Question:
![sample training output]
<URL>
I am a beginner to CNN , and have worked with the MNIST dataset in which we input 28x28x3 images and output a 10x1 vector containing probabilities of the 10 classes(0,1,2,3---,9).
How do we extract only the road pixels from the input image and display them, as is represented by the output image?
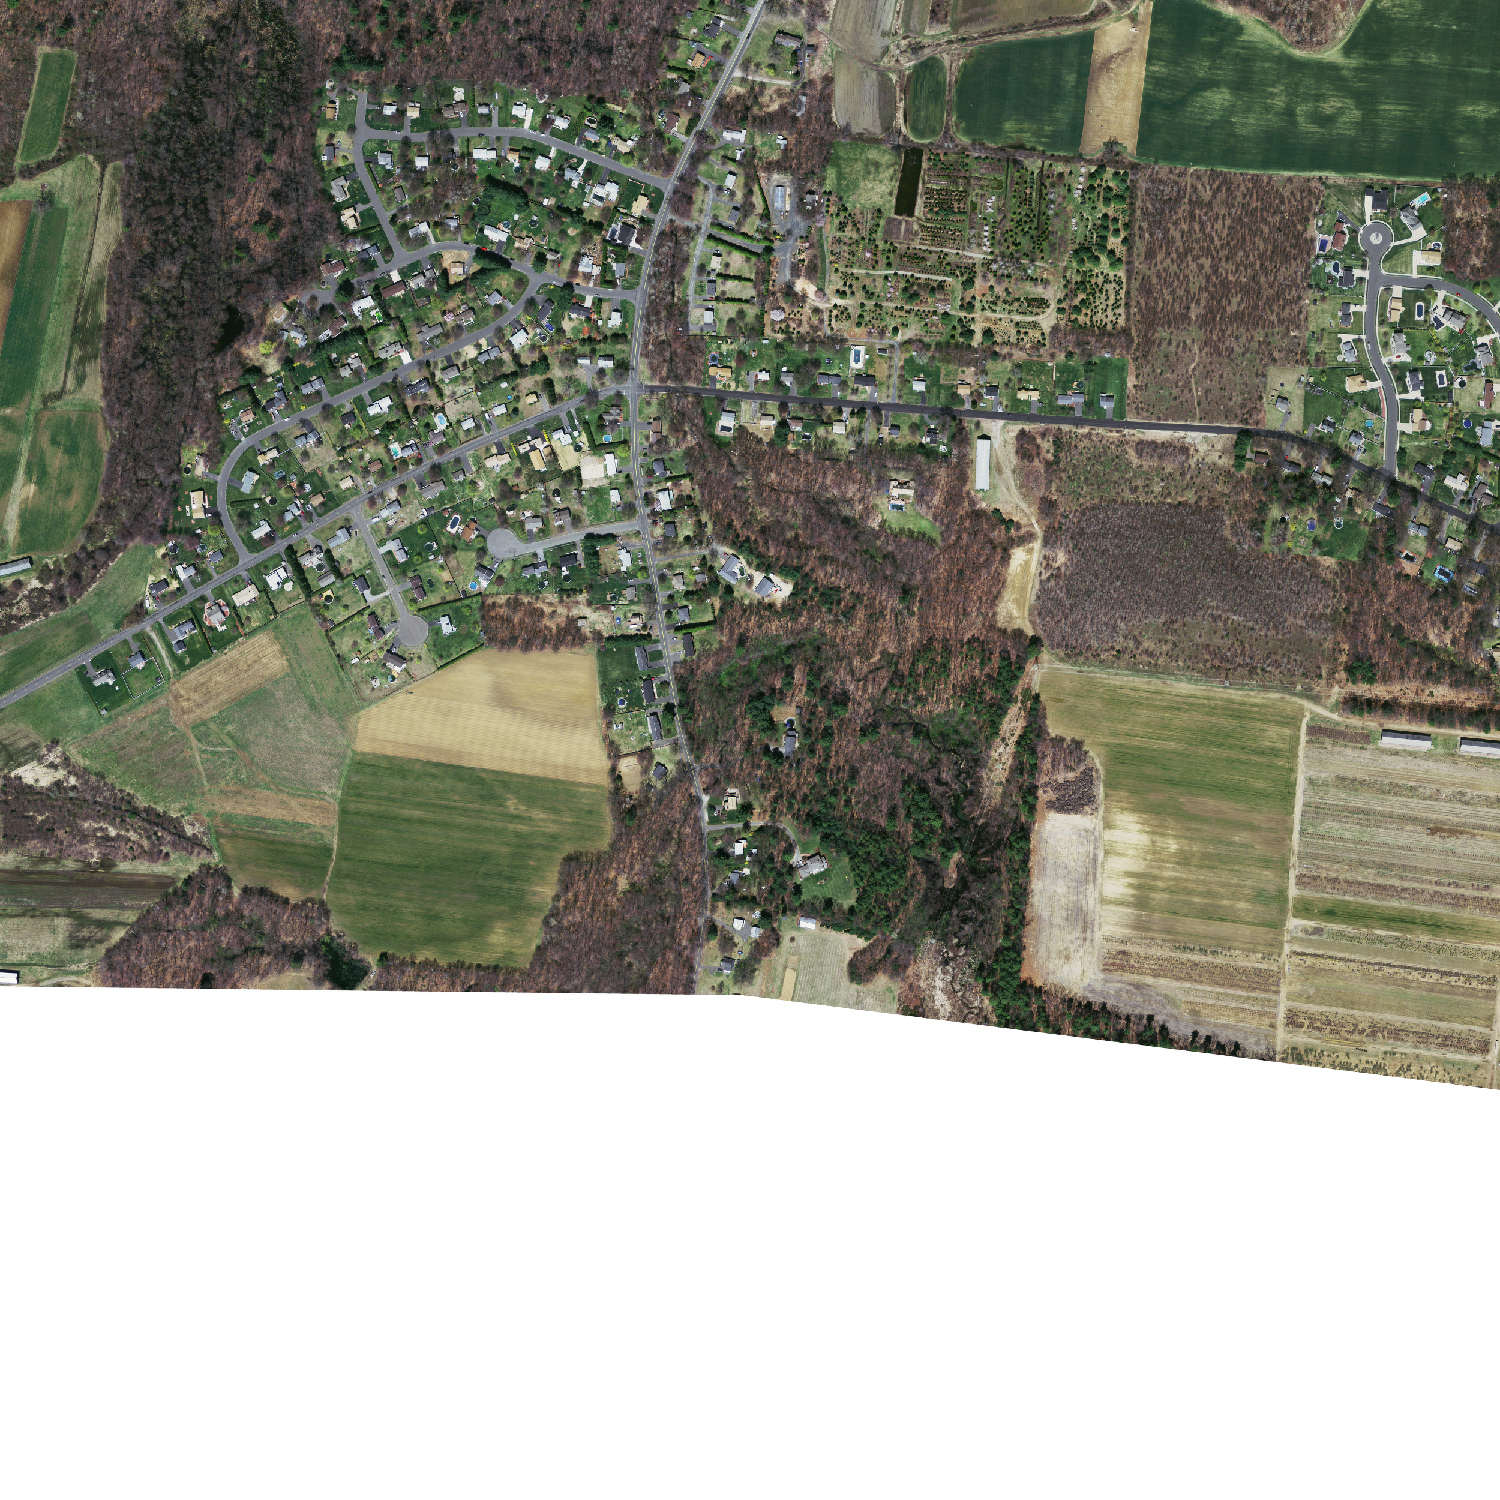
Answer: This problems is a binary segmentation problem. In a sense you learn a mapping from satellite images and predict for each pixel, iff this pixel is part of the road. A simple algorithm to do this would be to check if the pixel color is part of some range.
A CNN naturally will learn you a more complicated function based on the local neighborhood of said pixel. One repo to get you started should be this one: <URL>. Therein they use a similar algorithm to segment ultrasound images using CNNs. You just have to use 3 input channels instead of 1 and everything else should be quite similar.